Question: Code:
'''
Random rand = new Random();
JPanel mainPanel;
int randomSize = 0;
int randomPositionX = 0;
int randomPositionY = 0;
final static int FRAME_HEIGHT = 500;
final static int FRAME_WIDTH = 500;
final static int TITLE_BAR = 30 ;
final static int MAX_SIZE = 100;
final static int MIN_SIZE = 10 ;
/* All the below code is put into a method */
mainPanel = new JPanel(){
@Override
public void paintComponent(Graphics g) {
super.paintComponent(g);
g.setColor(Color.RED);
g.fillOval(randomPositionY, randomPositionX, randomSize, randomSize);
}
};
do{
randomSize = rand.nextInt(MAX_SIZE) + 1;
}while(randomSize < MIN_SIZE);
do{
randomPositionX = rand.nextInt(FRAME_WIDTH);
randomPositionY = rand.nextInt(FRAME_HEIGHT);
}while((randomPositionX + randomSize > FRAME_WIDTH) || (randomPositionY + randomSize > FRAME_HEIGHT - TITLE_BAR));
repaint();
'''
What I want is the circle to have a random size such that it should have a minimum size of 10 and a maximum size of 100. The circle should also be painted in a random coordinate such that the circle is inside the JPanel 'mainPanel'.
Note that 'mainPanel' will be added to a JFrame whose size is set using 'setSize(FRAME_WIDTH, FRAME_HEIGHT);'.
But the problem is that sometimes, a part of the circle is half outside and half inside the JPanel:

Where did I go wrong?
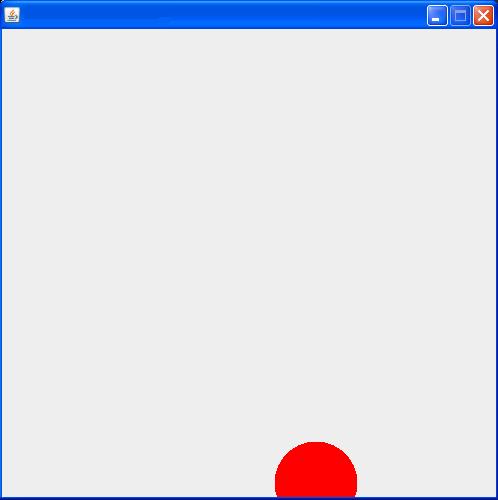
Answer: 1. You're trying to use the frame size when calculating the position of the circle, when the frame includes a variable high title bar AND frame insets
2. You're trying to use the frame size when it's irrelevant, it's the component's size you should be using, as it's within the mainPanel's coordinate context which you want to paint
> So, how do I fix the issues?
Discard ALL the frame "padding"/"offsets". The 'mainPanel' has it's own coordinate context (it's top left corner will be '0x0') and it will be within it's parent's coordinate context, so you don't need to care about the frame or it's insets.
Simplify your calculations, for example...
'''
int randomSize = MIN_SIZE + (rand.nextInt(MAX_SIZE) + 1);
int randomPositionX = rand.nextInt(getWidth() - randomSize);
int randomPositionY = rand.nextInt(getHeight() - randomSize);
'''
Should allow you to produce results which won't fall outside of the viewable area, as the maximum range of the dimensions is the current size of the container minus the desired size, just beware, if the available size is smaller then 'MAX_SIZE', you will have issues ;)
The example generates a new circle every second

'''
import java.awt.Color;
import java.awt.Dimension;
import java.awt.EventQueue;
import java.awt.Graphics;
import java.awt.Graphics2D;
import java.awt.Rectangle;
import java.awt.event.ActionEvent;
import java.awt.event.ActionListener;
import java.util.Random;
import javax.swing.JFrame;
import javax.swing.JPanel;
import javax.swing.Timer;
import javax.swing.UIManager;
import javax.swing.UnsupportedLookAndFeelException;
public class Test {
public static void main(String[] args) {
new Test();
}
public Test() {
EventQueue.invokeLater(new Runnable() {
@Override
public void run() {
try {
UIManager.setLookAndFeel(UIManager.getSystemLookAndFeelClassName());
} catch (ClassNotFoundException | InstantiationException | IllegalAccessException | UnsupportedLookAndFeelException ex) {
ex.printStackTrace();
}
JFrame frame = new JFrame("Testing");
frame.setDefaultCloseOperation(JFrame.EXIT_ON_CLOSE);
frame.add(new TestPane());
frame.pack();
frame.setLocationRelativeTo(null);
frame.setVisible(true);
}
});
}
public static class TestPane extends JPanel {
public final static int MAX_SIZE = 100;
public final static int MIN_SIZE = 10;
private Rectangle bounds;
private Random rand;
public TestPane() {
rand = new Random();
Timer timer = new Timer(1000, new ActionListener() {
@Override
public void actionPerformed(ActionEvent e) {
int randomSize = MIN_SIZE + (rand.nextInt(MAX_SIZE) + 1);
int randomPositionX = rand.nextInt(getWidth() - randomSize);
int randomPositionY = rand.nextInt(getHeight() - randomSize);
bounds = new Rectangle(randomPositionX, randomPositionY, randomSize, randomSize);
repaint();
}
});
timer.start();
}
@Override
public Dimension getPreferredSize() {
return new Dimension(200, 200);
}
@Override
protected void paintComponent(Graphics g) {
super.paintComponent(g);
Graphics2D g2d = (Graphics2D) g.create();
if (bounds != null) {
g2d.setColor(Color.RED);
g2d.fillOval(bounds.x, bounds.y, bounds.width, bounds.height);
}
g2d.dispose();
}
}
}
'''